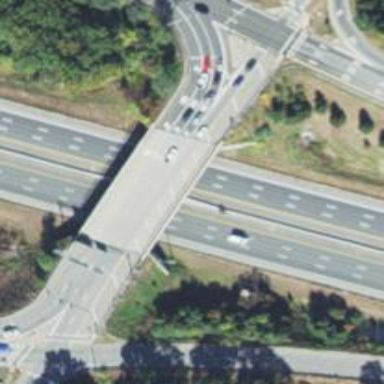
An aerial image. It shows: Primary highway bridge with asphalt surface. The junction is circular.